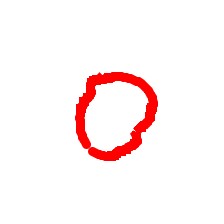
Shape: circle